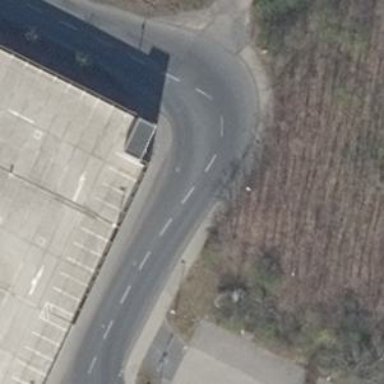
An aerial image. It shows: Asphalt service road with sidewalks on both sides.